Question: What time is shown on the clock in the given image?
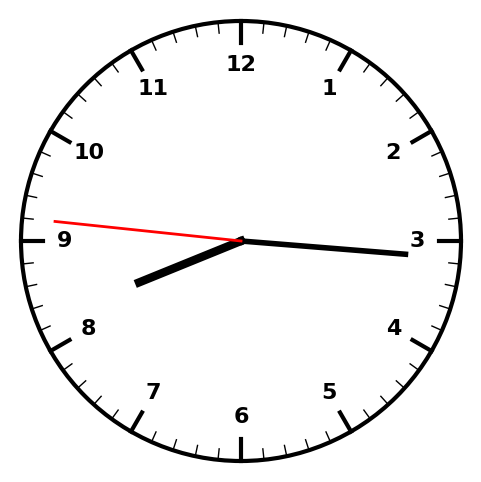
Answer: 08:15:46